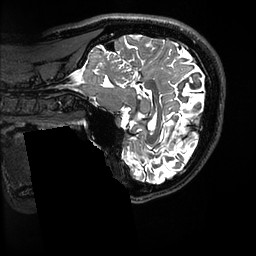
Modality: T2w
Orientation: sagittal
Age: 29
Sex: male
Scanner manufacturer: ge
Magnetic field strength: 3 T
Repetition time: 3.202 s
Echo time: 0.0671 s